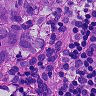
Metastatic tissue present: yes